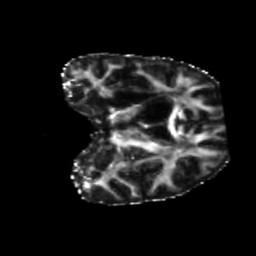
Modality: FA
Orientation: coronal
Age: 75
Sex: female
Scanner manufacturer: siemens
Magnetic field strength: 3 T
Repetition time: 5.25 s
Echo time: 0.08 s